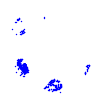
Particle: pion